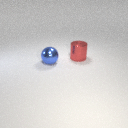
large red metal cylinder to the right of large blue metal sphere